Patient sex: M
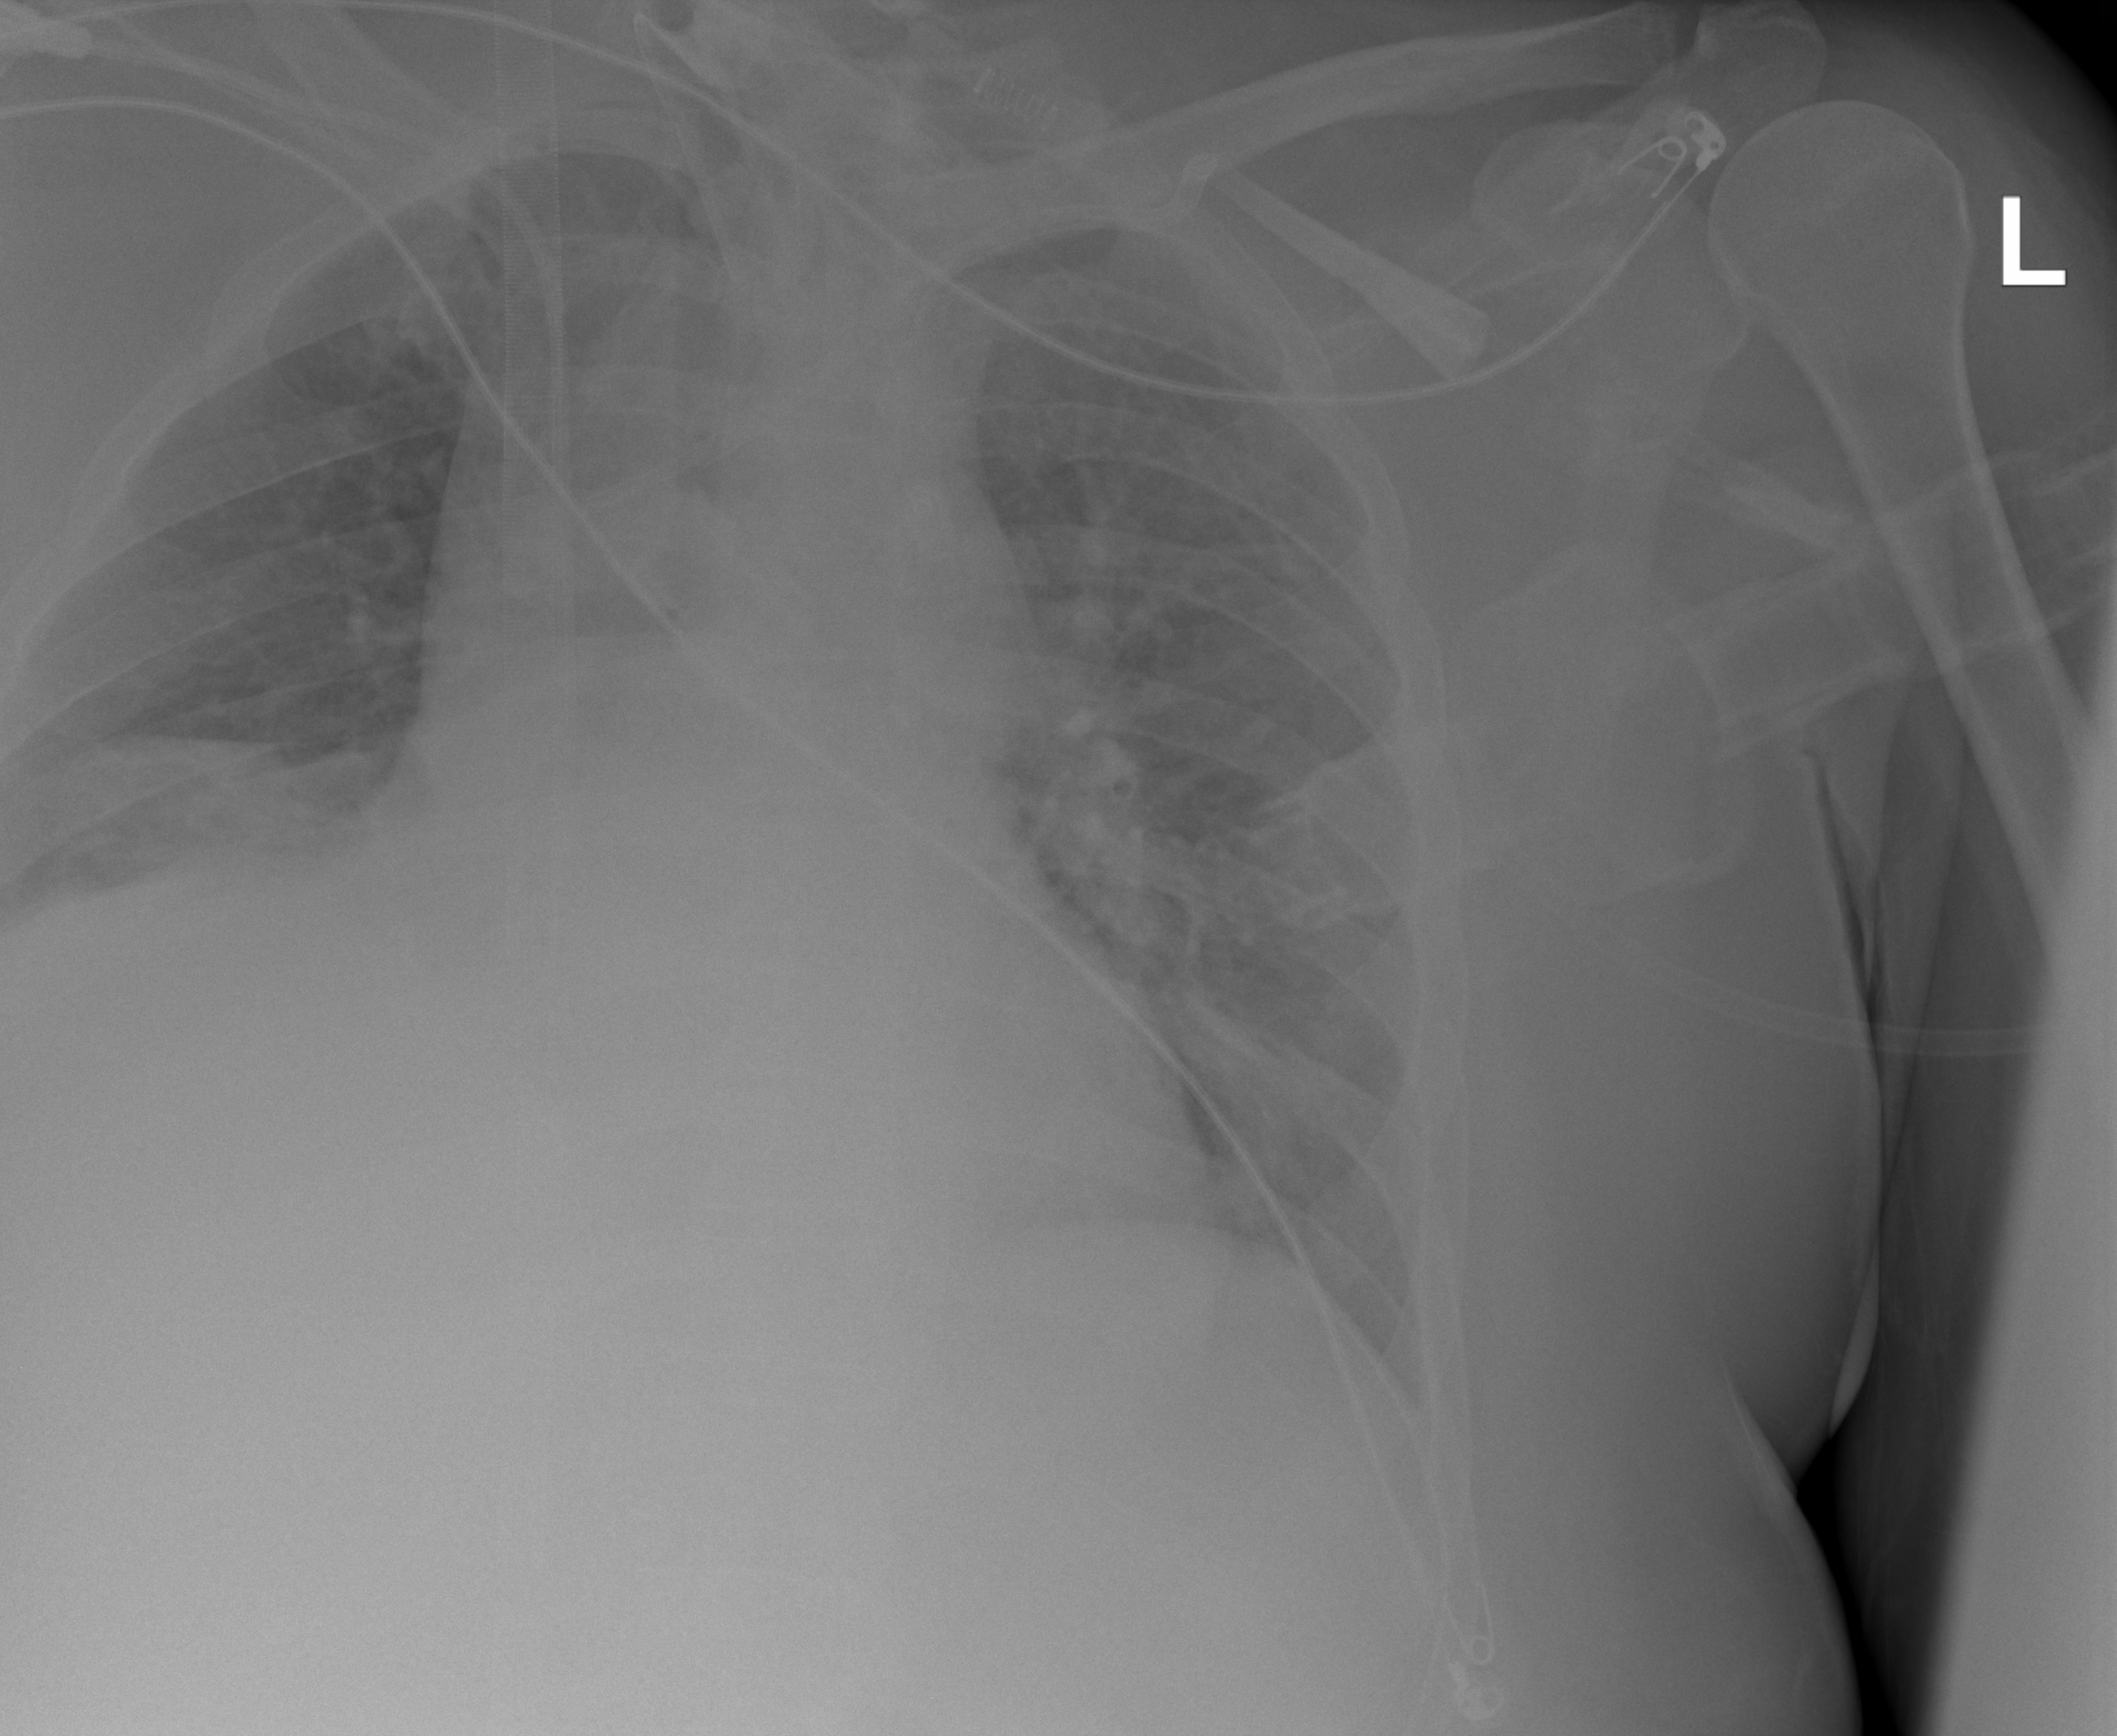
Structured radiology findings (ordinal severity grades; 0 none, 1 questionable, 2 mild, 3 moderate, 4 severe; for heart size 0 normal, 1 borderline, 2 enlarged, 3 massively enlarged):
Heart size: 2
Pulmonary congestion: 0
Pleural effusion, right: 2
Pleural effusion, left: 2
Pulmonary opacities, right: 2
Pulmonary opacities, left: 2
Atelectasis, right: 3
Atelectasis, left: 2